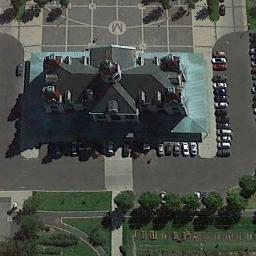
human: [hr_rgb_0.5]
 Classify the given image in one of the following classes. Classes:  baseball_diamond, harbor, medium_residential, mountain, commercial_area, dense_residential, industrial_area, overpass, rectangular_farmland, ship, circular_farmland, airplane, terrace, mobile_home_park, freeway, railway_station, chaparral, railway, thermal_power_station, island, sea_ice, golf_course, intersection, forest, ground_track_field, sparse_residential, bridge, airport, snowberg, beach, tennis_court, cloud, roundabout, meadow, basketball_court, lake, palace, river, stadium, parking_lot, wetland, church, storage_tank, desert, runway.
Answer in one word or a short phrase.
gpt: church